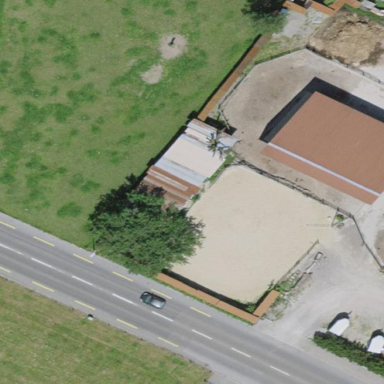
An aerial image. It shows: Equestrian pitch for leisure land sports.